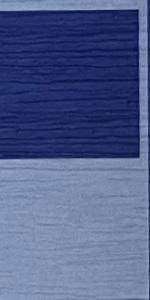
Label: Empty